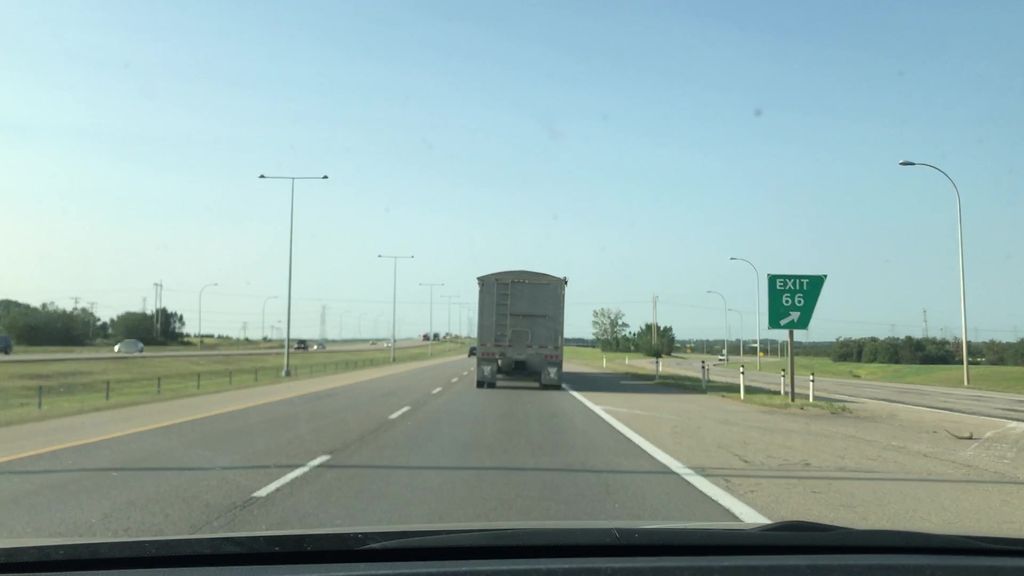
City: edmonton